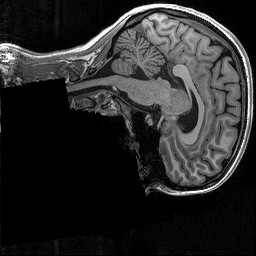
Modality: T1w
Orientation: sagittal
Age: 25
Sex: female
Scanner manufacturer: siemens
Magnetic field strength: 3 T
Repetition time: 2.3 s
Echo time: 0.00298 s